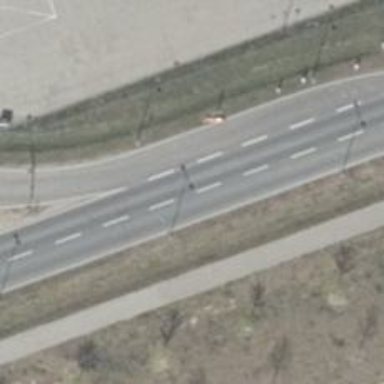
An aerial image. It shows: Tertiary road with asphalt surface.